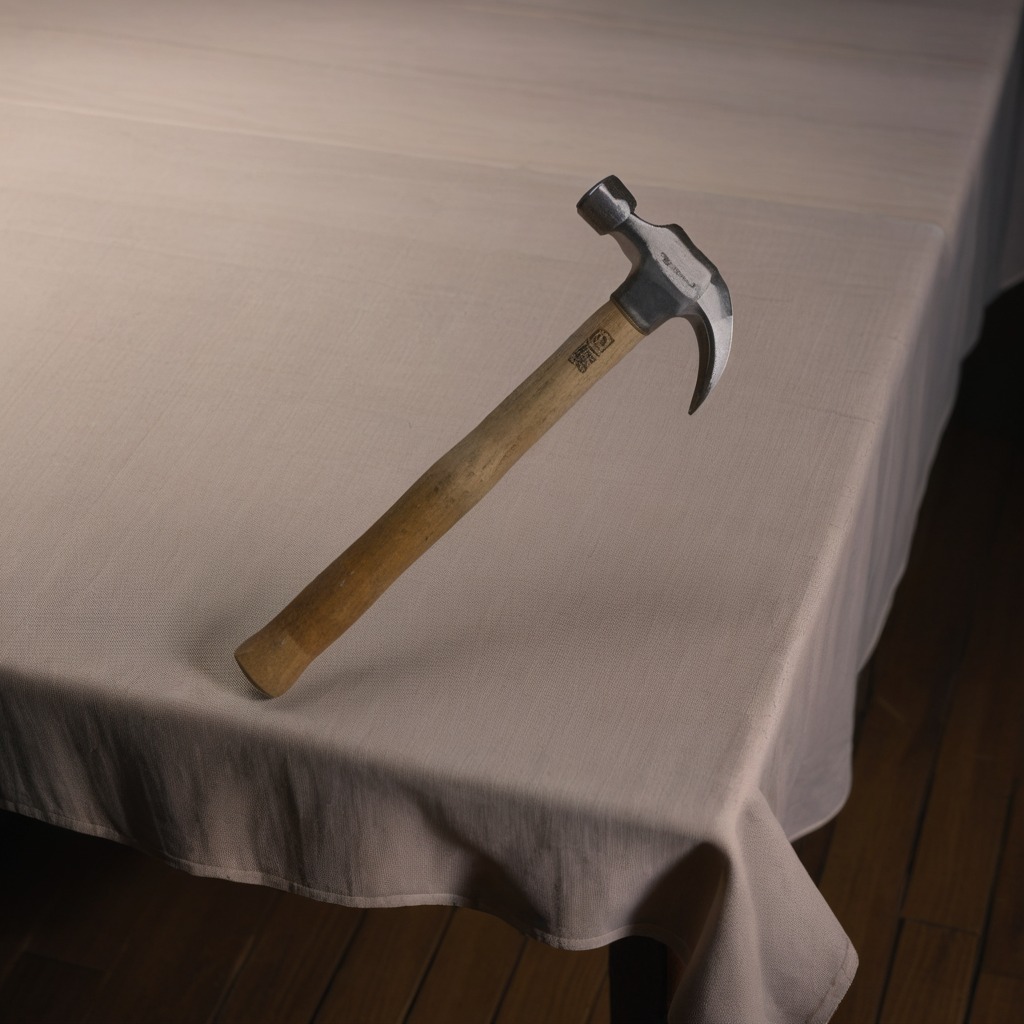
A hammer lies on a wooden table inside a workshop at night.